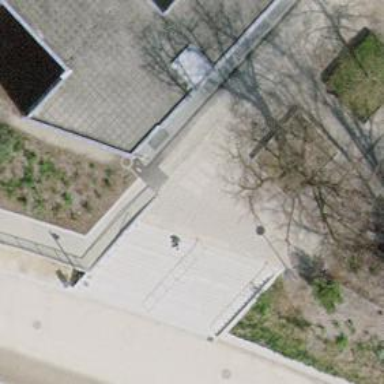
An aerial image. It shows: Set of concrete steps.